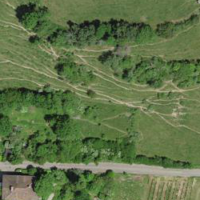
EUNIS habitat code: 52
Species observed at this site:
Prunus spinosa